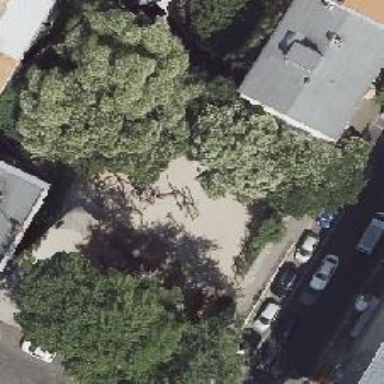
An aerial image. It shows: Playground with springy equipment.